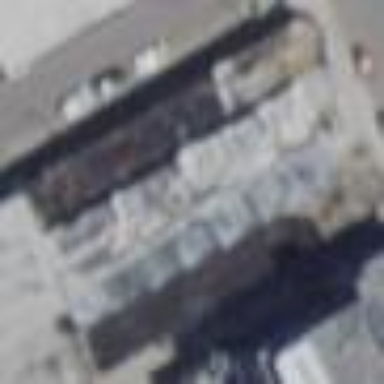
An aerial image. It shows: Warehouse building.